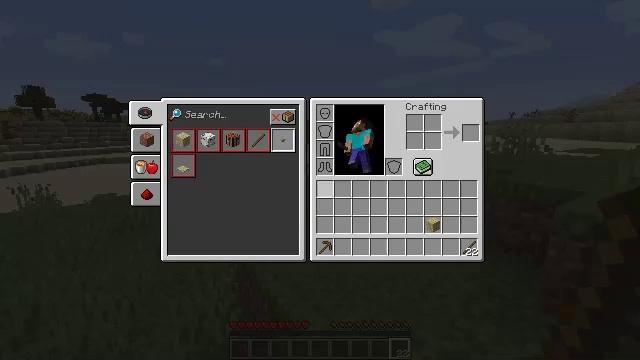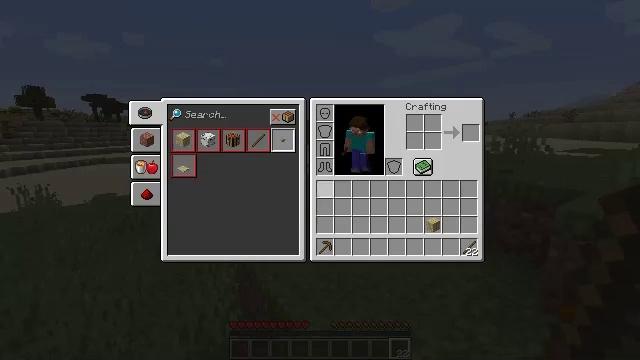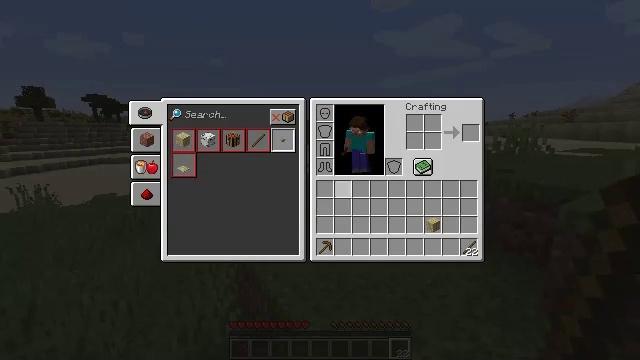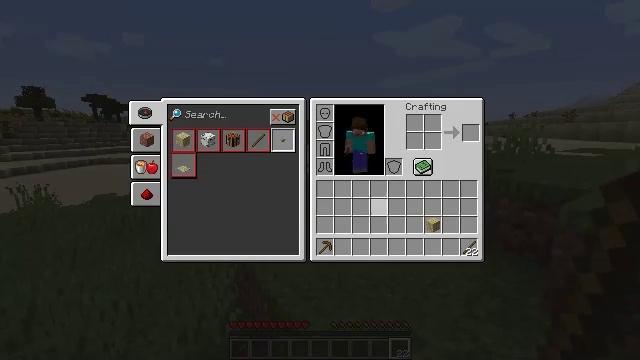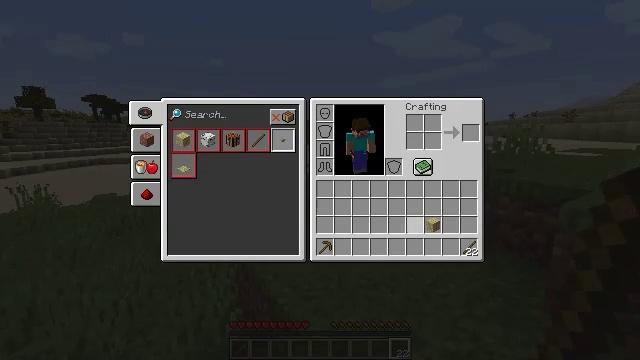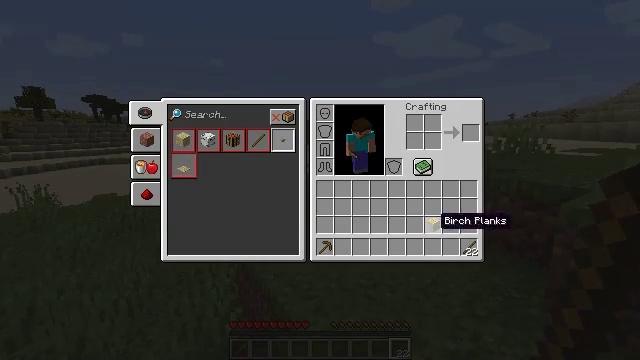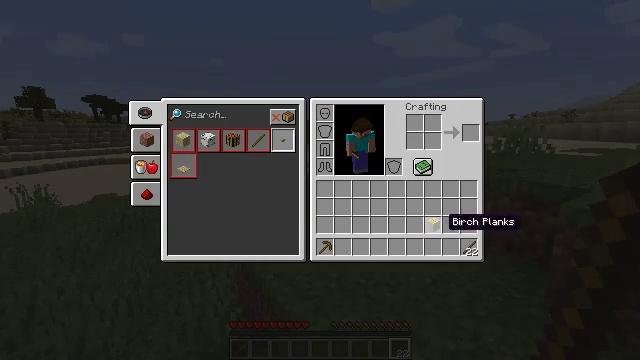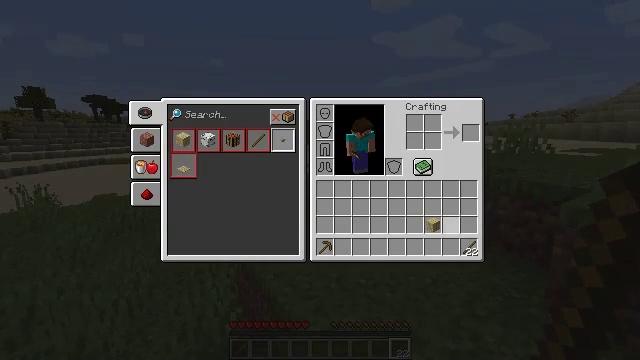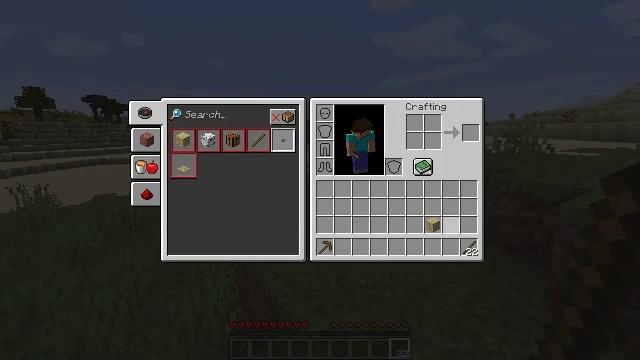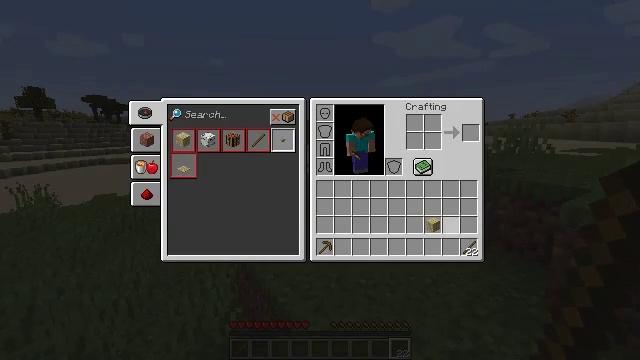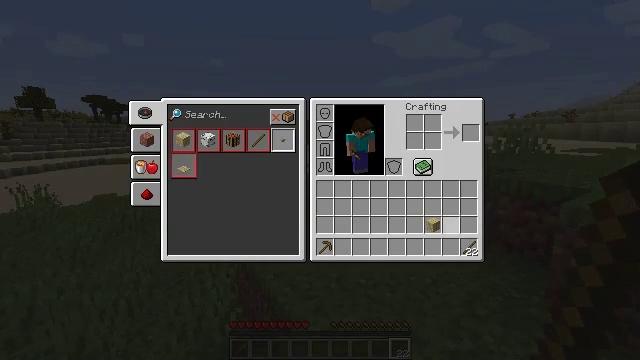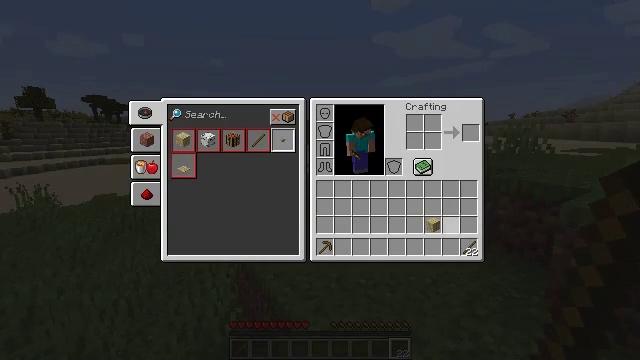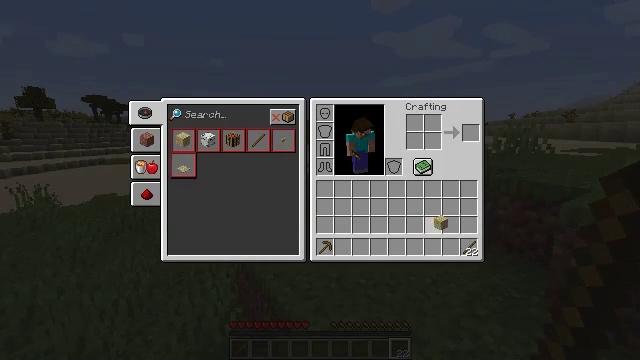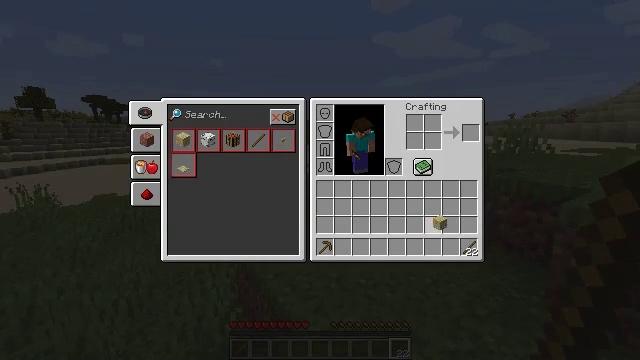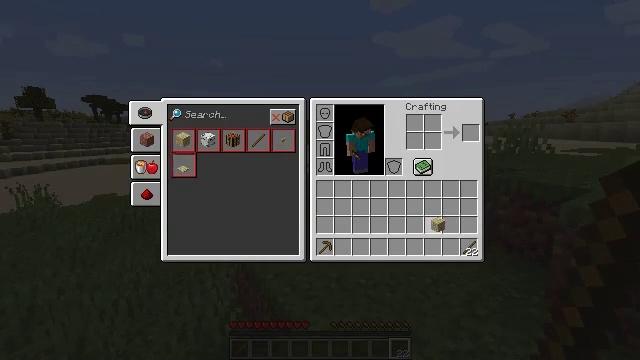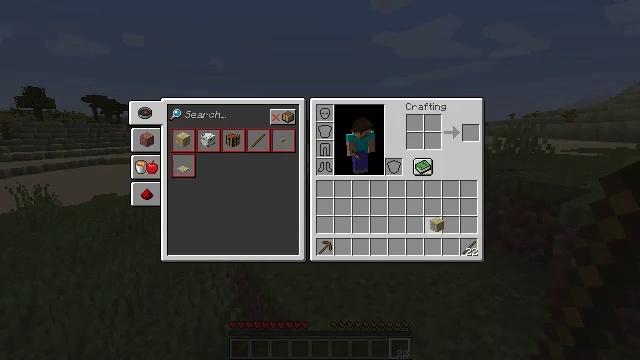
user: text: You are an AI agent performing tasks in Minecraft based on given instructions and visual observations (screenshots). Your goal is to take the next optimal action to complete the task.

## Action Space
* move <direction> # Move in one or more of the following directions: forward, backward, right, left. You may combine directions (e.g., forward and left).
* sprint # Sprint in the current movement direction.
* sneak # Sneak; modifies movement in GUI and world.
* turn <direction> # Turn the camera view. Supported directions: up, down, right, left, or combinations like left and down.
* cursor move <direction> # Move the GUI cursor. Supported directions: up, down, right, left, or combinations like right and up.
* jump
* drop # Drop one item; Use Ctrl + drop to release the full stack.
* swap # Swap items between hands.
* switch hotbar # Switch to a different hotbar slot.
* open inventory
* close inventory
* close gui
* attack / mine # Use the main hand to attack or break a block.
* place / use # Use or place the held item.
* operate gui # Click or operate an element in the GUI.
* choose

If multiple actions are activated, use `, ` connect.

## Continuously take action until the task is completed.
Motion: motion action
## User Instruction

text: Drop birch planks.
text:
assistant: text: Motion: open inventory
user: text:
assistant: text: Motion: cursor move right and down, open inventory
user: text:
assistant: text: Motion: cursor move right and down, open inventory
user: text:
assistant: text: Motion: cursor move right and down
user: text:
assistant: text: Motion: cursor move right
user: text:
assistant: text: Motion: cursor move right
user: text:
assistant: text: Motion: no_op
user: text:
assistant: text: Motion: no_op
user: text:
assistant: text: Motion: no_op
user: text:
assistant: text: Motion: no_op
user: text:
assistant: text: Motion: no_op
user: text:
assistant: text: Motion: operate gui
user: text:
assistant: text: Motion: operate gui
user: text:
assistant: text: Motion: operate gui
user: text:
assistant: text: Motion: no_op
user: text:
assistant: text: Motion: no_op
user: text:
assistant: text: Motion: cursor move right
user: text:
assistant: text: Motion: cursor move right
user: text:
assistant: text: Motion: cursor move right and up
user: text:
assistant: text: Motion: cursor move right and up
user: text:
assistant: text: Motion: operate gui
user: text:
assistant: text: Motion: operate gui
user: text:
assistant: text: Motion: no_op
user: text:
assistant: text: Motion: no_op
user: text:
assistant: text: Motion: no_op
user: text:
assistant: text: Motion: turn right and down
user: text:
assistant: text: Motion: turn right and down
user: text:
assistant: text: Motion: no_op